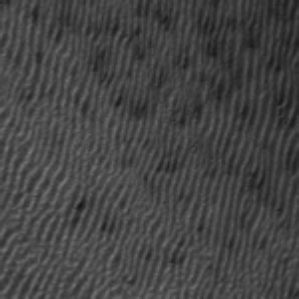
Label: frost